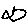
Label: fish